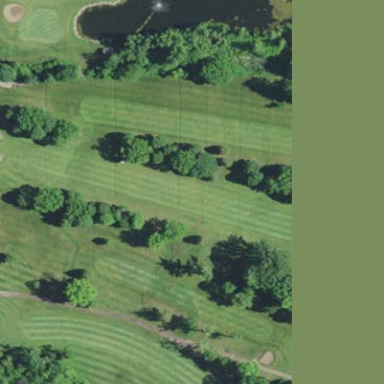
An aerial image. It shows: Golf fairway in the image.